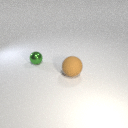
small green metal sphere behind large brown rubber sphere